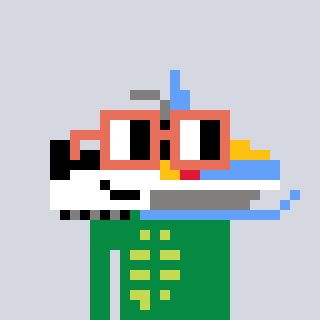
a pixel art character with square orange glasses, a snowmobile-shaped head and a green-colored body on a cool background